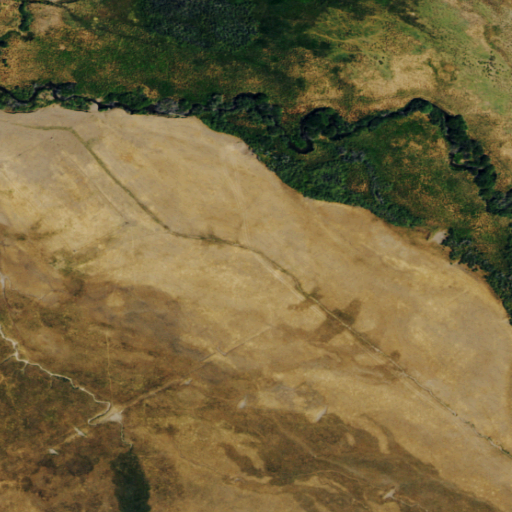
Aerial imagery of plain(s) in Nevada named Button Field containing herbaceous wetlands, pasture, shrub, and woody wetlands